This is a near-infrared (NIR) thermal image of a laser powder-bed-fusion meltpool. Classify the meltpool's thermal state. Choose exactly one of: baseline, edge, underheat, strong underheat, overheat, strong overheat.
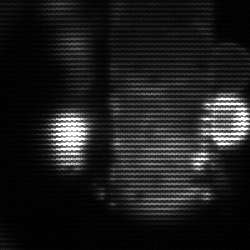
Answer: strong underheat